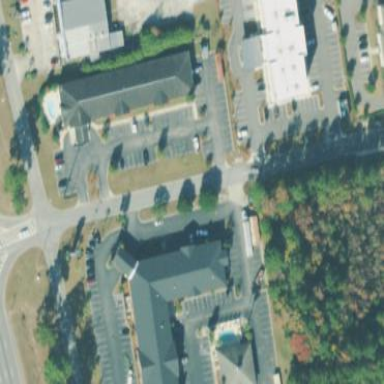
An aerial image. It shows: Hotel building.